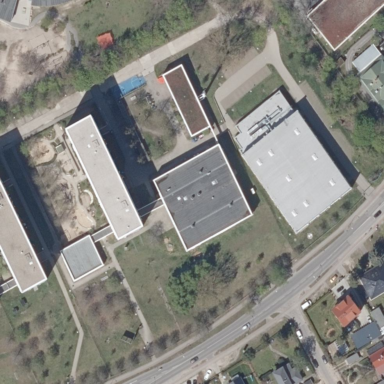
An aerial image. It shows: School.